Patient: sex M, age 59
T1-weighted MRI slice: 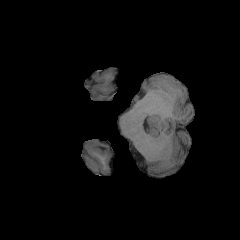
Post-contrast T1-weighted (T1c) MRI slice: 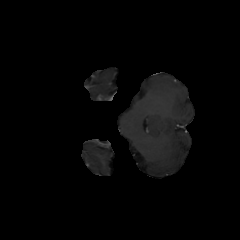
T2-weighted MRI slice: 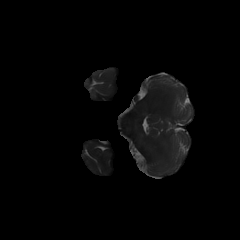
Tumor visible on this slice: no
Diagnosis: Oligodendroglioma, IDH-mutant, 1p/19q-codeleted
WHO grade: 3